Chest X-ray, AP view. Patient: 38 years old, sex F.
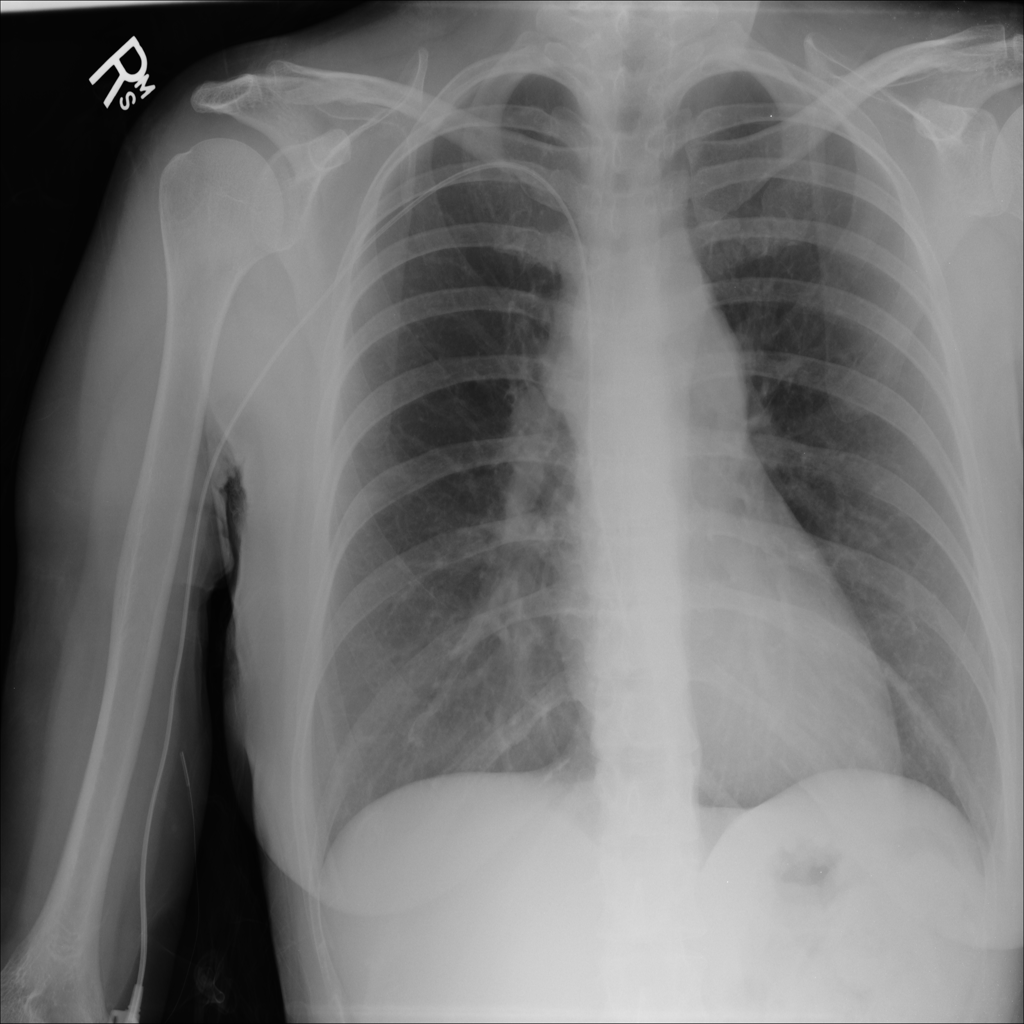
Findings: No Finding